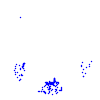
Particle: kaon